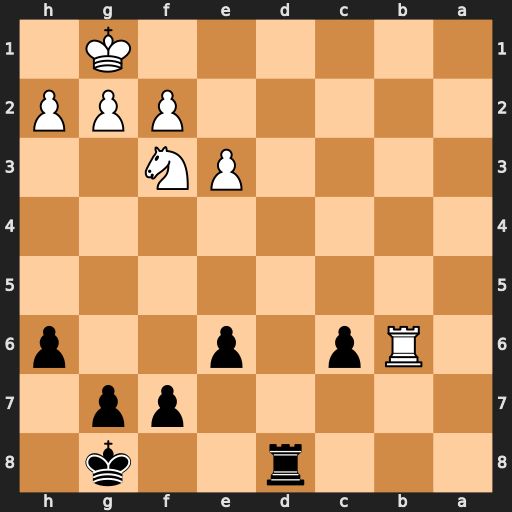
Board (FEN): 3r2k1/5pp1/1Rp1p2p/8/8/4PN2/5PPP/6K1
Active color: b
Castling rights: -
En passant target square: -
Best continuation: Rd1+ Ne1 Rxe1#